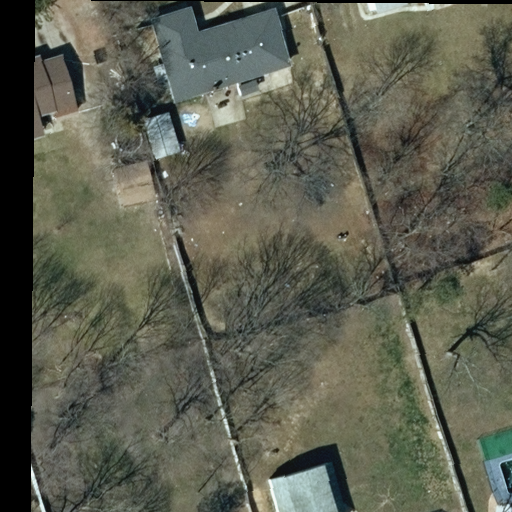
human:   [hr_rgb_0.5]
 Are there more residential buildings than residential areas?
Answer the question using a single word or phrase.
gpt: yes

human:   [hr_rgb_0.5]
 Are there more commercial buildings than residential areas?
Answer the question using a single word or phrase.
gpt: no

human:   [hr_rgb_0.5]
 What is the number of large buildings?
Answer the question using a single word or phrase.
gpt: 0

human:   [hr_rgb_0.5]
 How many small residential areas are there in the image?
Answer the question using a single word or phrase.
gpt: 0

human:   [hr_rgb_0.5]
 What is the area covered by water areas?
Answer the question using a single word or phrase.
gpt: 0m2

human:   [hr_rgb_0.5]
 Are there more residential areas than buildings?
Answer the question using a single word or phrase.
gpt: no

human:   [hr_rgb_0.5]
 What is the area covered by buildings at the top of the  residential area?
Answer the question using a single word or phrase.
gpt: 863m2

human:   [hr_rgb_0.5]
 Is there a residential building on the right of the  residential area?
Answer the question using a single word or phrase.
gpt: no

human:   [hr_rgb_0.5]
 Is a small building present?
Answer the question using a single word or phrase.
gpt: yes

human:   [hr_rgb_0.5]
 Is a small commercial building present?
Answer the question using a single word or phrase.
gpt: no

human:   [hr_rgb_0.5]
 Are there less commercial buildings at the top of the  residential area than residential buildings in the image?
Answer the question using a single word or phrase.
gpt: yes

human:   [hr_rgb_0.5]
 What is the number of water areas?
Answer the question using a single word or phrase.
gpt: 0

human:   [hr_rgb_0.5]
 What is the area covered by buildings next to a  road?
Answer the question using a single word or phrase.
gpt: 0m2

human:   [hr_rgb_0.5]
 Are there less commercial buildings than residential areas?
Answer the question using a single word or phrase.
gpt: yes

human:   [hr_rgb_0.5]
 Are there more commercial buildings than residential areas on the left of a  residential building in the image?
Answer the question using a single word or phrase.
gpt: no

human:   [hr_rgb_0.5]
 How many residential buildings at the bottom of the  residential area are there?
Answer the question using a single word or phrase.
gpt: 0

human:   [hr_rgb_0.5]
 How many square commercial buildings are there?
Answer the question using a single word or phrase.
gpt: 0

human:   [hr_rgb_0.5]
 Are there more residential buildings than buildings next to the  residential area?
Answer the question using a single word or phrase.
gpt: no

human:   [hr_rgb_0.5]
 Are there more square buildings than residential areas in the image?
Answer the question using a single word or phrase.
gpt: no

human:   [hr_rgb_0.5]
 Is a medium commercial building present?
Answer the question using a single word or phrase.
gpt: no

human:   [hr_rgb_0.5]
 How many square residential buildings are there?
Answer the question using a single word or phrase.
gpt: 0

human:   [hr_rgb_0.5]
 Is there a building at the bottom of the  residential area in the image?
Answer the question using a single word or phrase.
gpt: no

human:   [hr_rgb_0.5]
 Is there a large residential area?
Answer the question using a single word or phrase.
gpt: yes

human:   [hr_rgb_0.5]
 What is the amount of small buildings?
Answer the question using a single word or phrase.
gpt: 4

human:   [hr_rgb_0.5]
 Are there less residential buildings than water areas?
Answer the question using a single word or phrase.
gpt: no

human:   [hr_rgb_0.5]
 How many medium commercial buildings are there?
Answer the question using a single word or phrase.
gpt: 0

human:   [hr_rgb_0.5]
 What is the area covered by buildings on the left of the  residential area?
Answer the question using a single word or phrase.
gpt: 863m2

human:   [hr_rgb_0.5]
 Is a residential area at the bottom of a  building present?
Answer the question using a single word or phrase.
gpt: yes

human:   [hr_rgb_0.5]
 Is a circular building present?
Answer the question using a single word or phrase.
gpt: no

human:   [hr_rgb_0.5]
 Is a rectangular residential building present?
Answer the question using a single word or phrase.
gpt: yes

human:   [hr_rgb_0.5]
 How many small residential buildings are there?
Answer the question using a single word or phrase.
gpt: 2

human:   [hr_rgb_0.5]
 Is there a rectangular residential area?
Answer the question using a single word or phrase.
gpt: yes

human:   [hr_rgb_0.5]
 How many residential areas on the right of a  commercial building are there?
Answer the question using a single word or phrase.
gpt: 0

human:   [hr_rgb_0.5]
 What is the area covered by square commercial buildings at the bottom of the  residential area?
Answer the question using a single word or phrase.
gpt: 0m2

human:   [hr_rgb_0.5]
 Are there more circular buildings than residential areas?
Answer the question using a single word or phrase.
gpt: no

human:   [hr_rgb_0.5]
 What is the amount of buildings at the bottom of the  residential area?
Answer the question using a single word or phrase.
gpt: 0